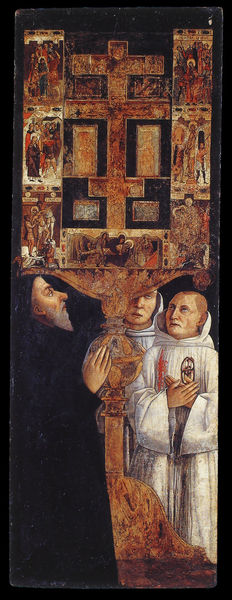
Titel: Kardinal Bessarion mit Staurothek
Künstler: Gentile Bellini
Institution: London, National Gallery
Schlagwörter: umhang, weiß, schwarz, kreuz, kugel, gebet, christlich, priester, mönch, ehrfurcht, christentum, ikone, orthodox